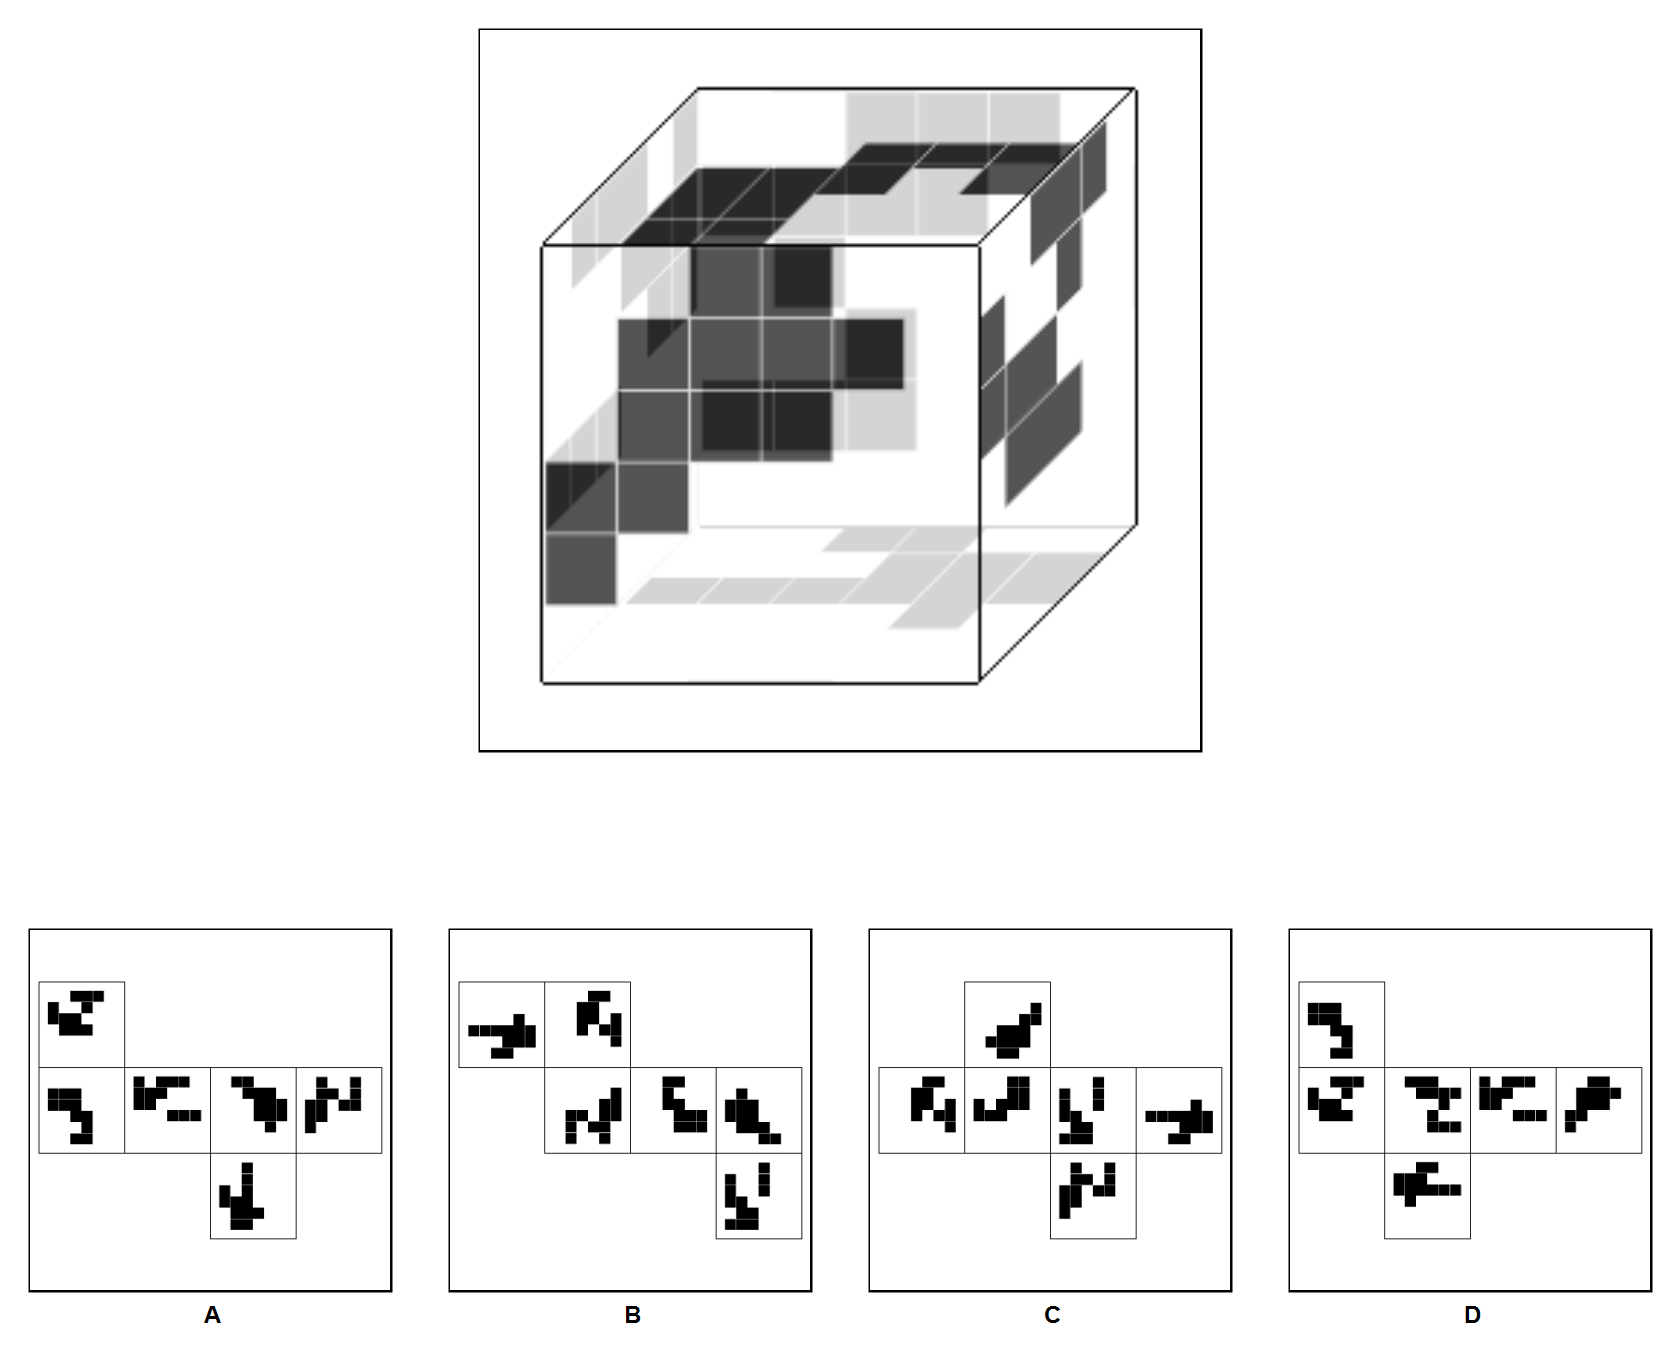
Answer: A